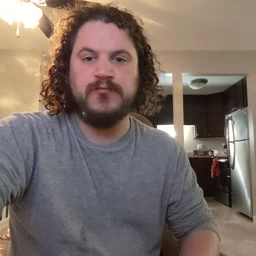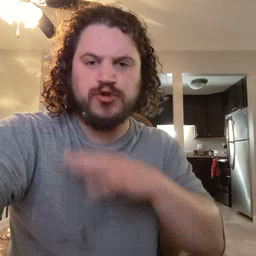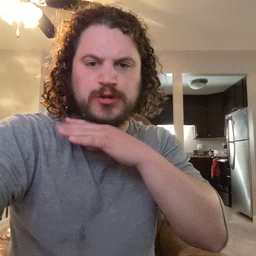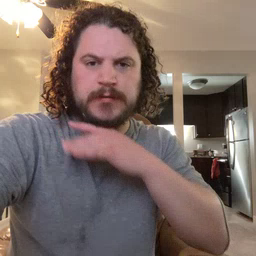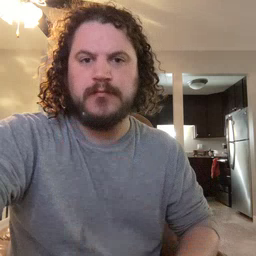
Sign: dirty